Question: I have 4 tables (Type01, Type02, Type03, Type04) . They have different columns . Table Type01 is a
parent of 3 child tables (subtype01, subtype02, subtype03) . And it has a one to one relationship
with its children (each record in parent corresponds to one record that exists in only one of the
children) . I want to retrieve all (to make life easier) records of all of the 4 tables including
related children by order (date of insertion) . So, I created a super table having universal ID for
types . See the figure please .

Now, what is the sql query for retrieving all records of the 4 tables including children of table
Type01 ? and is this the most efficient design (space & retrieving speed) ?
Thanks a lot .
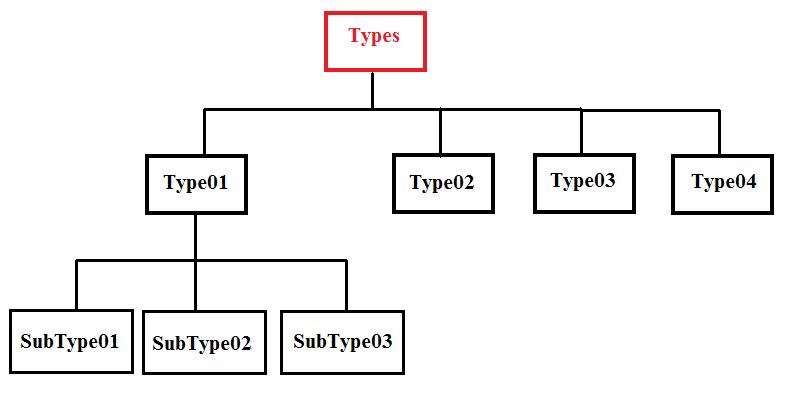
Answer: Try:
'''
SELECT Types.ID, COALESCE(SubType1.Name, Type2.Name, Type3.Name) as Name,
COALESCE(SubType2.Description, Type1.Description, Type2.Description) as Description,
...
FROM Types
LEFT JOIN SubType1 ON (Types.ID = SubType1.ID)
LEFT JOIN SubType2 ON (Types.ID = SubType2.ID)
...
WHERE ...
ORDER BY Types.Insert_Date;
'''
Fill in the various columns you want to return, add LEFT JOINs for all leaf node tables, and add your WHERE conditions.